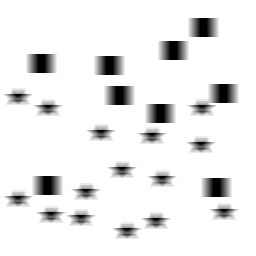
Squares: 9
Triangles: 0
Stars: 15
Total shapes: 24